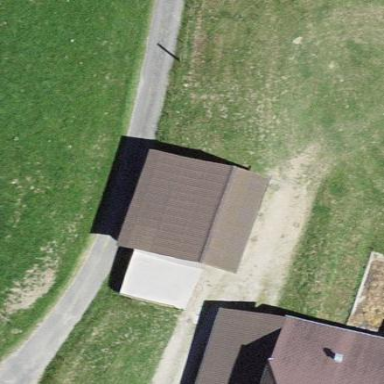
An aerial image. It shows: Rural barn.